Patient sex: M
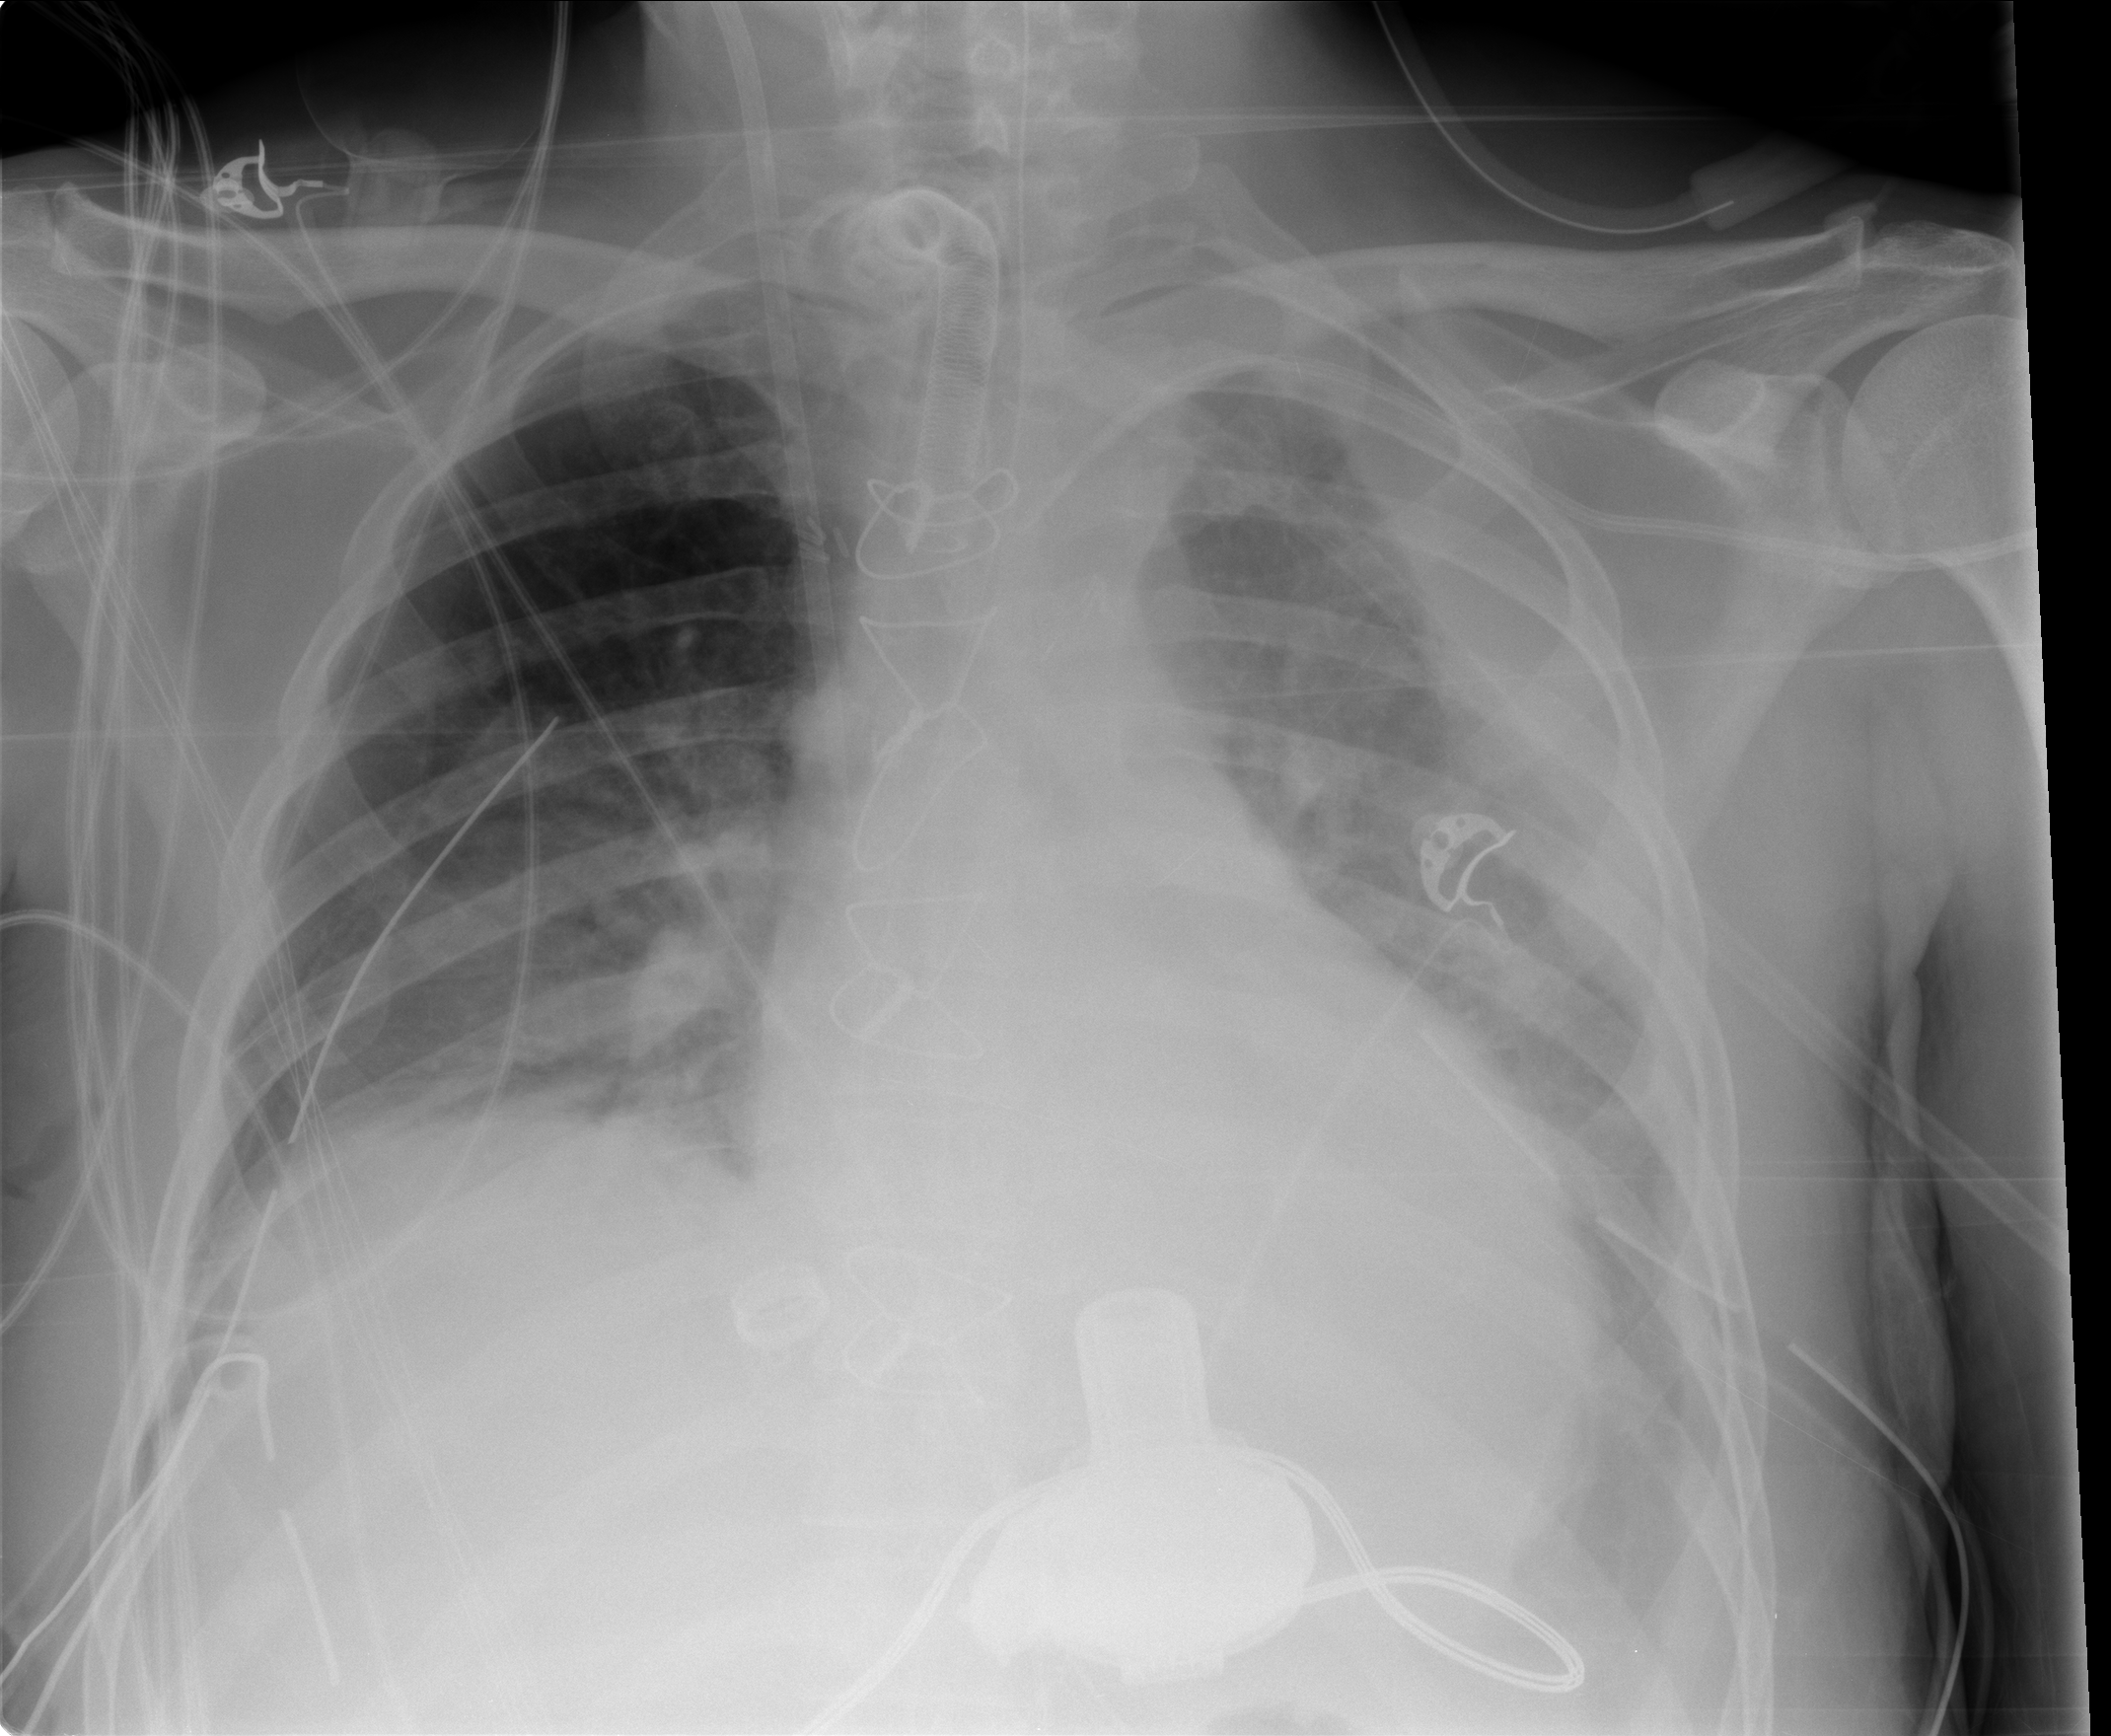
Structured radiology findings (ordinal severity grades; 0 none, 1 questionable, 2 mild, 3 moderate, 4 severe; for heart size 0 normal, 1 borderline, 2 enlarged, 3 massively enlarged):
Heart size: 0
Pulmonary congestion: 2
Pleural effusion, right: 2
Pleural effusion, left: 3
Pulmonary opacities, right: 0
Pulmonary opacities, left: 0
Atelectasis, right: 2
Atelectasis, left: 2